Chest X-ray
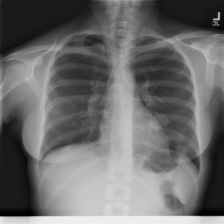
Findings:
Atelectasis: negative
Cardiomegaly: negative
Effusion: negative
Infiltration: negative
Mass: negative
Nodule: negative
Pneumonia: negative
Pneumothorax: negative
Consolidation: negative
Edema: negative
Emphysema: negative
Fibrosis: negative
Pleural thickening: negative
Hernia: negative